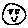
Label: smiley face